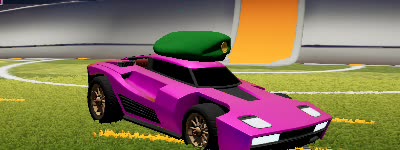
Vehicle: breakout